Question: I'm trying to create a grid in a view,but the column headers are over the title and I don't know what is incorrect.
This is the preview:

Here is the code of the view:
'''
Ext.define('demoapp.view.MainMenu',{
extend:'Ext.form.Panel',
requires:['Ext.TitleBar','demoapp.store.CCAA'],
alias:'widget.mainmenuview',
config:{
layout:{
type:'fit'
},
items:[{
xtype:'fieldset',
items:[{
xtype:'titlebar',
title:'Menu principal',
docked:'top',
items:[{
xtype:'button',
text:'Desconectar',
itemId:'logOffButton',
align:'right'
}]
},
{
xtype:'fieldset',
items:[{
xtype:'selectfield',
itemId:'CCAAcombo',
label:'Comunidad Autonoma',
store:'storeCCAA',
displayField:'nombre',
valueField:'id',
autoSelect:false,
placeHolder:'Elige una para filtrar'
},
{
xtype: 'container',
items:[{
xtype: 'grid',
requires: ['Ext.grid.Grid',
'Ext.grid.HeaderGroup',
'Ext.grid.plugin.Editable',
'Ext.grid.plugin.ViewOptions',
'Ext.grid.plugin.MultiSelection',
'Ext.grid.plugin.ColumnResizing',
'Ext.grid.plugin.SummaryRow'
],
title: 'EJEMPLO GRID LICITACIONES',
headerContainer: {
height: 65
},
itemHeight: 60,
columns:[
{
text:'Id'
},
{
text:'N.Licitacion'
},
{
text:'Organismo'
},
{
text:'Tipo'
},
{
text:'F-Pub'
},
{
text:'Estado'
},
{
text:'Ofertado'
},
{
text:'Presupuestado'
},
{
text:'Prorroga'
}
]
}]
}]
}]
}],
listeners:[{
delegate:'#logOffButton',
event:'tap',
fn:'onLogOffButtonTap'
},
{
delegate:'#CCAAcombo',
event:'change',
fn:'onCCAAcomboChange'
}]
},
onLogOffButtonTap:function(){
this.fireEvent('onSignOffCommand');
},
onCCAAcomboChange:function(field,value){
var idCCAA=value;
this.fireEvent('onCCAAcomboChangeAction',idCCAA);
}
});
'''
I want the column headers and columns under the title.
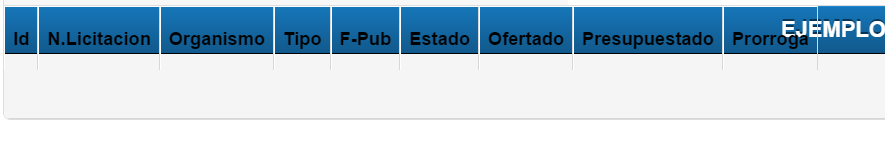
Answer: Add:
'''
width:'100%',
'''
to the grid properties solves the problem.